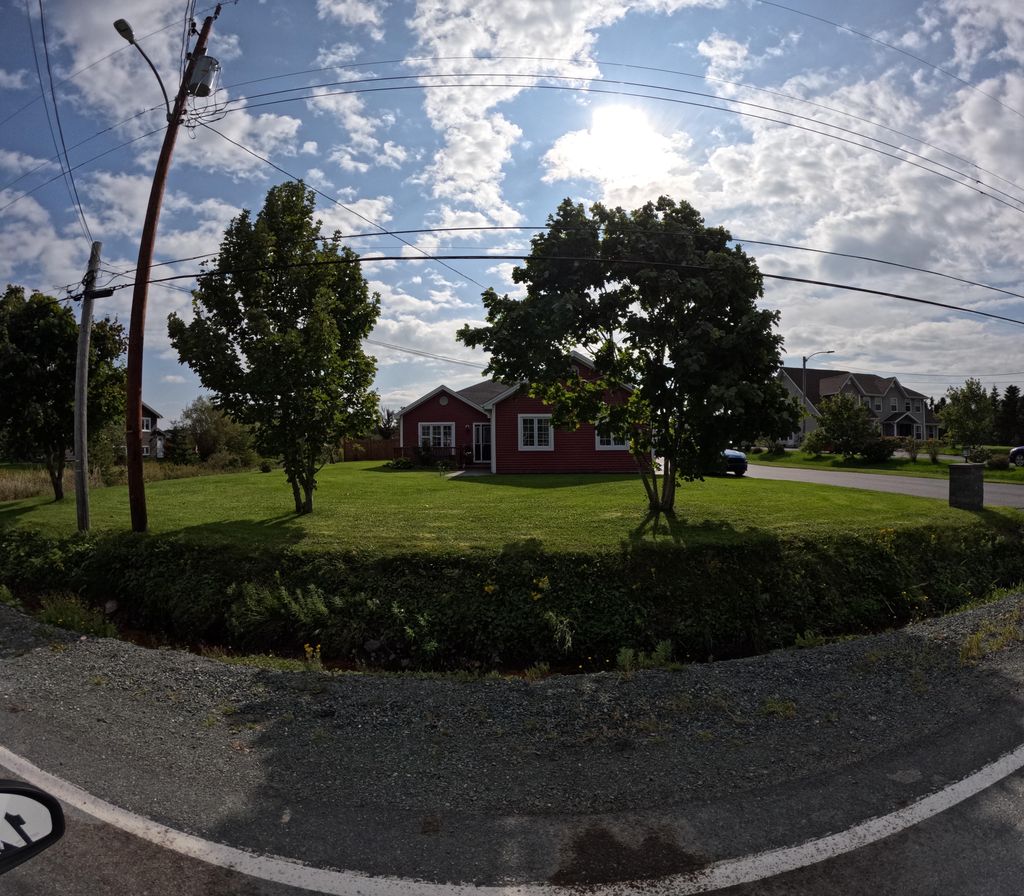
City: st_johns